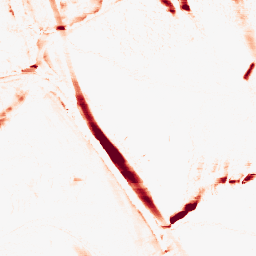
Category: morphological
Decomposition family: morphological_ellipse
Decomposition parameters: operation: opening
width: 5
height: 20
Upsampling method: sinc_hamming
Upsampling parameters: scale: 2
kernel_size: 8
Upsampling scale: 2